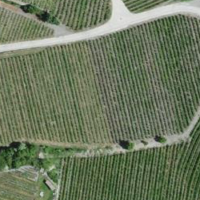
EUNIS habitat code: 40
Species observed at this site:
Carduelis citrinella
Gypaetus barbatus
Linaria cannabina
Parus major
Pica pica
Fringilla coelebs
Turdus viscivorus
Aquila chrysaetos
Corvus corax